Question: I'm finishing set up a WordPress site to my client but I am facing a little issue ion contact page.
I cannot center the table with phone number and email...
<URL>
I tried with 'margin:auto; text-align : center' on table selector but It never moves from left to center during my test in Chrome inspector...
Any idea to help me ?
Below picture shows how it looks actually. I would like the numbers and mail to be centered

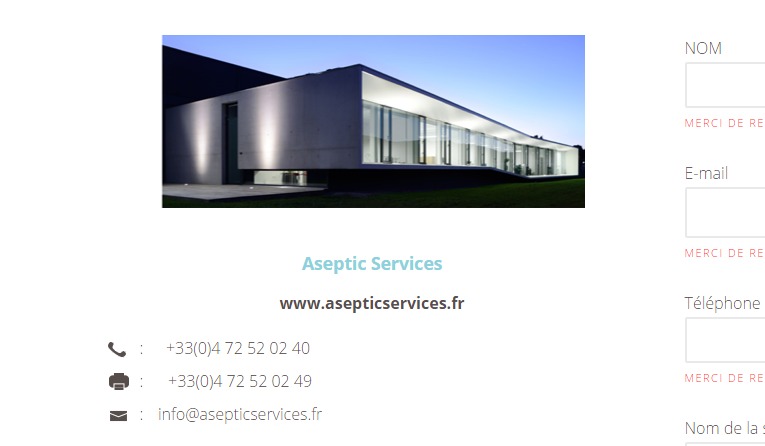
Answer: You could have this result adding 'text-align: center' on the parent 'table' and then 'display: inline-block' in the 'tbody'.
<URL>
Keep in mind that 'text-align' will apply aligning of the 'inline' and 'inline-block' displayed elements.